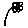
Label: flower